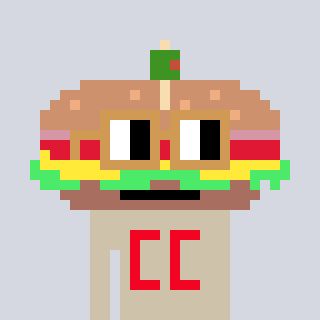
a pixel art character with square brown glasses, a sandwich-shaped head and a bege-colored body on a cool background